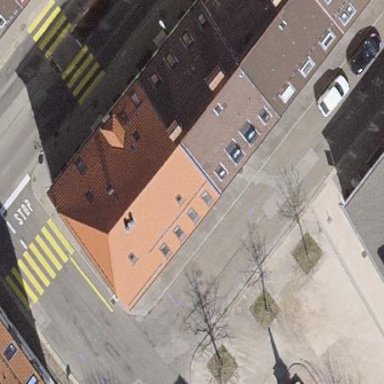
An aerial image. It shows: Apartments building with side-hipped roof shape.